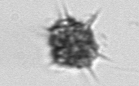
Label: Dictyocha